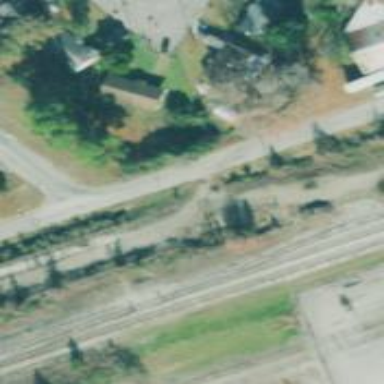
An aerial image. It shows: Abandoned railway spur.